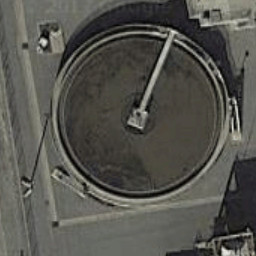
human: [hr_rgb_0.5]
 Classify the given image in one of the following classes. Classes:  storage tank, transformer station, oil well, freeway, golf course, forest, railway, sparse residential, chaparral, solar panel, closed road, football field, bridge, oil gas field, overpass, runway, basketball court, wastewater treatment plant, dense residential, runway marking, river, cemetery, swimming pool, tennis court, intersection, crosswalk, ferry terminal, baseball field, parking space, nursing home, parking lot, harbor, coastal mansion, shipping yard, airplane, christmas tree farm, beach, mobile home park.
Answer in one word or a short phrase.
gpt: wastewater treatment plant